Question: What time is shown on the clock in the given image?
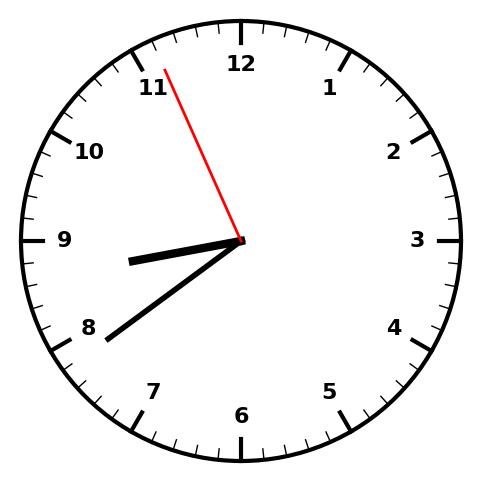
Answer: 08:38:56